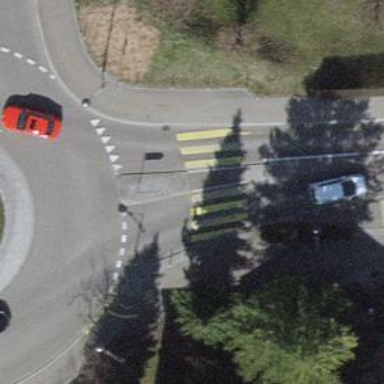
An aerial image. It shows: Footway crossing.